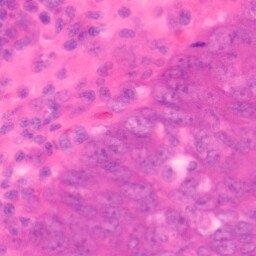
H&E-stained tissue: Colon